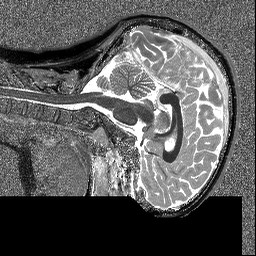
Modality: T1map
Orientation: sagittal
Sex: female